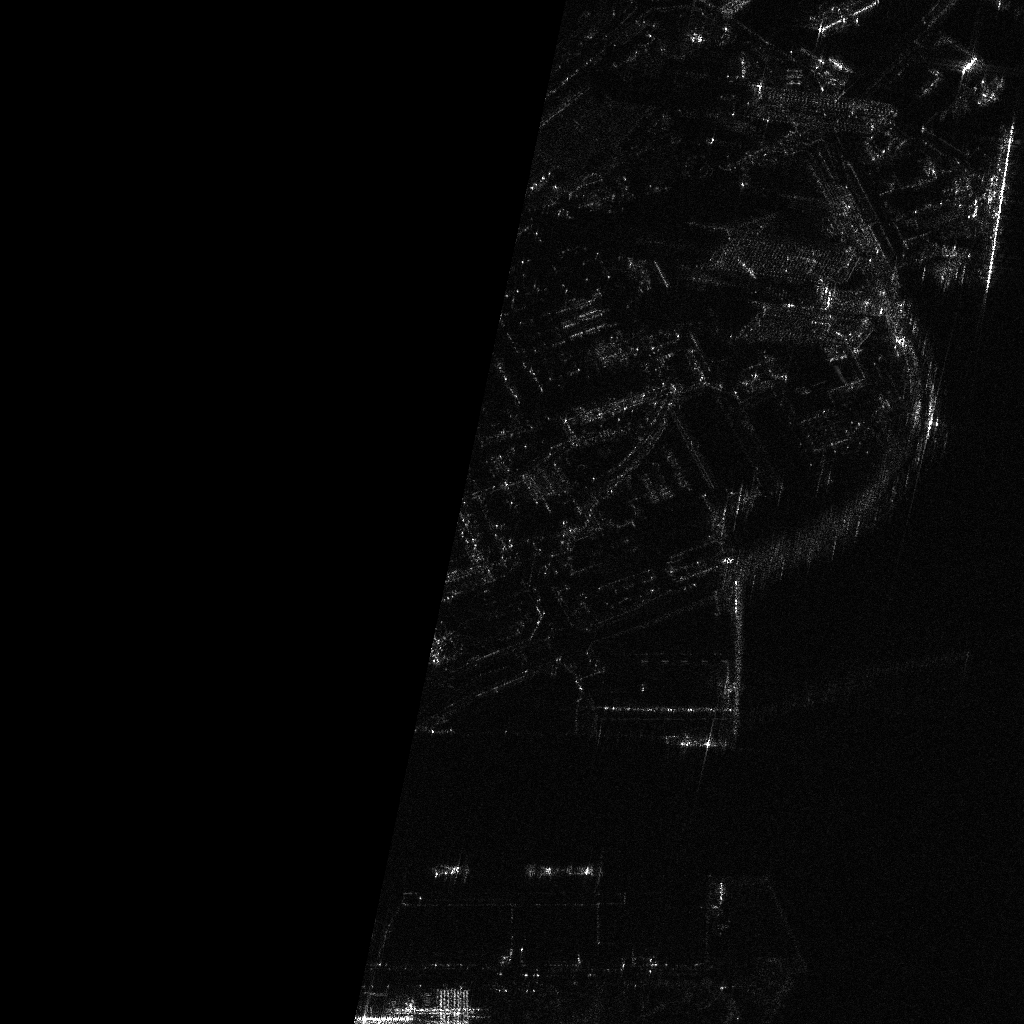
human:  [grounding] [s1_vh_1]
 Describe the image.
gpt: In the satellite image, there is  <ref>1 large container </ref> <box>[[54, 81, 56, 88, 90]]</box> located at bottom,  <ref>1 medium container </ref> <box>[[42, 83, 44, 87, 85]]</box> located at bottom.